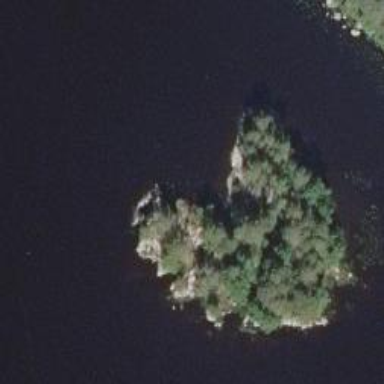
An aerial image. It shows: Islet covered with woodland.